Brain MRI, t1w sequence, axial 2D slice.
Patient: age 30, sex F, weight 75 kg, height 1.7 m
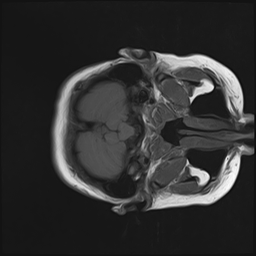